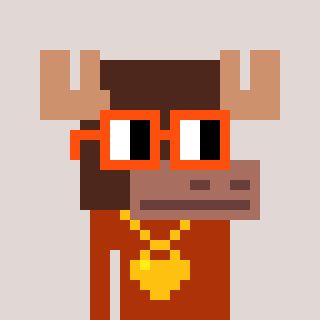
a pixel art character with square orange glasses, a moose-shaped head and a hotbrown-colored body on a warm background